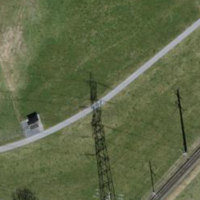
EUNIS habitat code: 24
Species observed at this site:
Pieris rapae